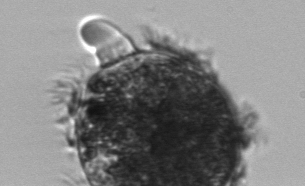
Label: Didinium